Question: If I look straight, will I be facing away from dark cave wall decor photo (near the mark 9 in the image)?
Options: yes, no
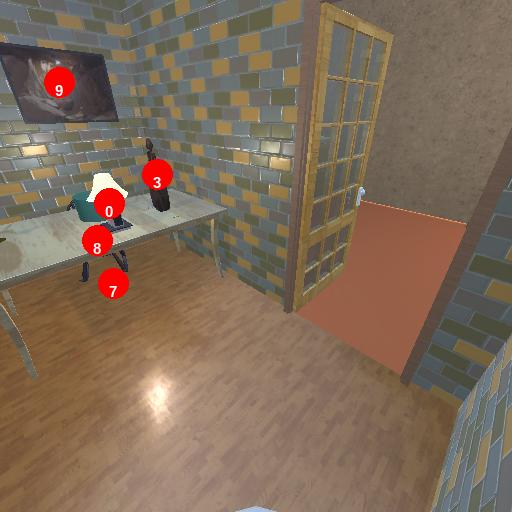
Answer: yes